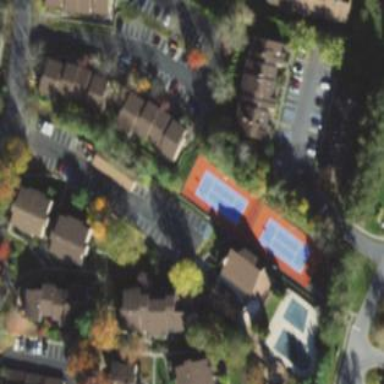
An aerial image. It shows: Tennis court in leisure pitch.